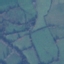
Land use / land cover: Pasture